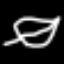
Label: leaf